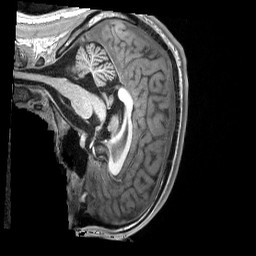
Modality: T1w
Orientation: sagittal
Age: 16
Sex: male
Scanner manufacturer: siemens
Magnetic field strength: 3 T
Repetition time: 2.53 s
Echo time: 0.00174 s